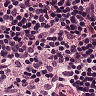
Metastatic tissue present: no